Question: I trying to run a some tutorial samples for android live wall paper but always got this error
> 09-28 16:13:30.729: E/AndroidRuntime(408): java.lang.RuntimeException:
Unable to instantiate service
net.markguerra.android.glwallpaperexample.MyWallpaperService:
java.lang.ClassNotFoundException:
net.markguerra.android.glwallpaperexample.MyWallpaperService in loader
dalvik.system.PathClassLoader[/data/app/net.markguerra.android.glwallpaperexample-1.apk]
This is my manifest file
'''
<?xml version="1.0" encoding="utf-8"?>
<manifest xmlns:android="http://schemas.android.com/apk/res/android"
package="net.markguerra.android.glwallpaperexample"
android:versionCode="1"
android:versionName="1.0">
<application android:icon="@drawable/icon" android:label="@string/app_name">
<service android:label="@string/service_label" android:name=".MyWallpaperService"
android:permission="android.permission.BIND_WALLPAPER">
<intent-filter>
<action android:name="android.service.wallpaper.WallpaperService" />
</intent-filter>
<meta-data android:name="android.service.wallpaper"
android:resource="@xml/myglwallpaper" />
</service>
</application>
<uses-sdk android:minSdkVersion="7" />
</manifest>
'''
Wallpaper service i created
'''
package net.markguerra.android.glwallpaperexample;
import net.rbgrn.android.glwallpaperservice.*;
// Original code provided by Robert Green
// http://www.rbgrn.net/content/354-glsurfaceview-adapted-3d-live-wallpapers
public class MyWallpaperService extends GLWallpaperService {
public MyWallpaperService() {
super();
}
public Engine onCreateEngine() {
MyEngine engine = new MyEngine();
return engine;
}
class MyEngine extends GLEngine {
MyRenderer renderer;
public MyEngine() {
super();
// handle prefs, other initialization
renderer = new MyRenderer();
setRenderer(renderer);
setRenderMode(RENDERMODE_CONTINUOUSLY);
}
public void onDestroy() {
super.onDestroy();
if (renderer != null) {
renderer.release();
}
renderer = null;
}
}
}
'''
this is my projrct structure

I cant figure out whats going wrong in it, Whats the error ?
Any suggestions will be a great help for me
found some related questions on stack but not related to live wallpaper
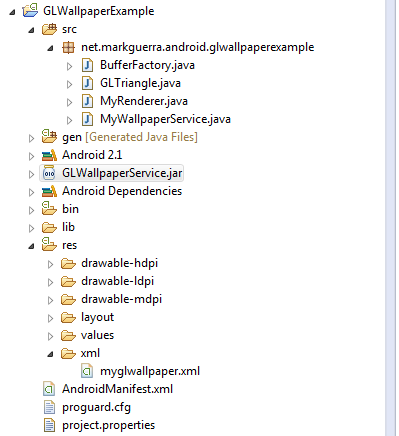
Answer: You should include 'GLWallpaperService.jar' in 'libs' folder.